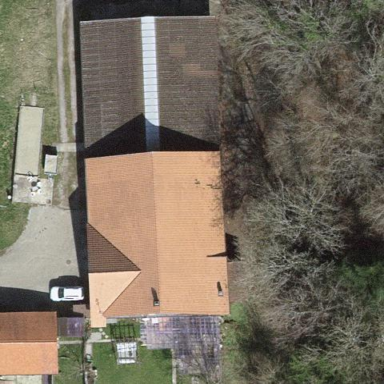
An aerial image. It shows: Rural barn.